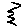
Label: zigzag